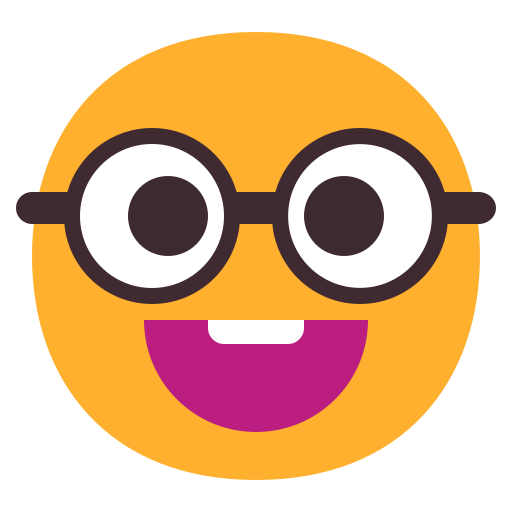
nerd face flat